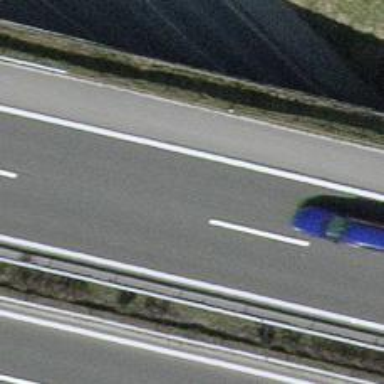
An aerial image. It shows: Motorway bridge.